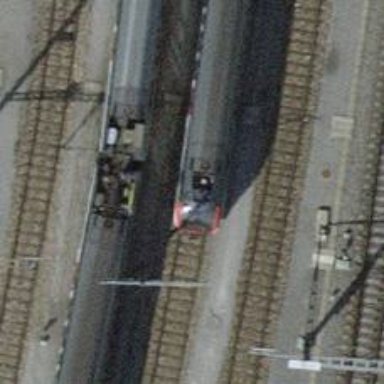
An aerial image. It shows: Single-track electrified railway siding with contact line.